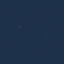
Land use / land cover: SeaLake